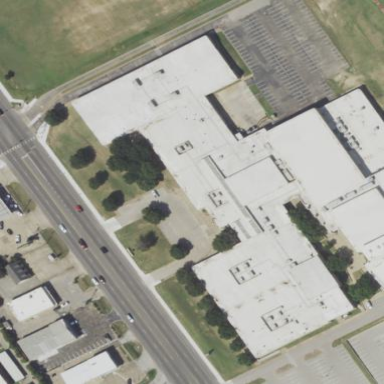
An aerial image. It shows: School building.